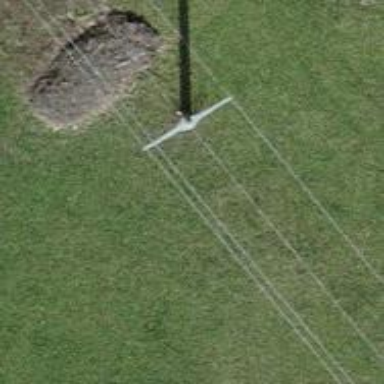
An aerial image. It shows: Power pole.